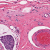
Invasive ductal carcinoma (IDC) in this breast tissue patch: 0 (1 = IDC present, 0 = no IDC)